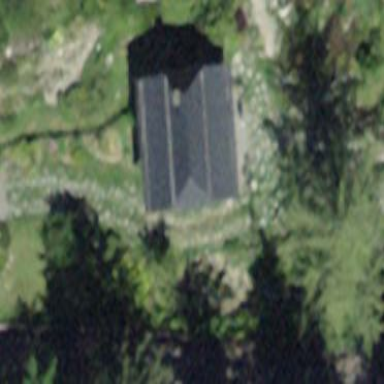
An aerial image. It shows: Detached building with gabled roof.